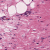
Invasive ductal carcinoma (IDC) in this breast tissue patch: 0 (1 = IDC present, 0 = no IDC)